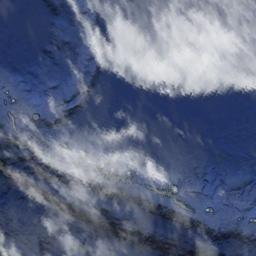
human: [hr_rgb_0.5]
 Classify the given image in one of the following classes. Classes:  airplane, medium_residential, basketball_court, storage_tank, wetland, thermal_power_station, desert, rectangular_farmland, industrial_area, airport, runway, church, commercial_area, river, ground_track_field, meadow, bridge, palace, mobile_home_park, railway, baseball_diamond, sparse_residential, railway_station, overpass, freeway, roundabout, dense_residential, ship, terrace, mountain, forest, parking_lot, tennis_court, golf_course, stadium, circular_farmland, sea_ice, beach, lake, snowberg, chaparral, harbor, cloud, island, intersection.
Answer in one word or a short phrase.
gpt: cloud